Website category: university
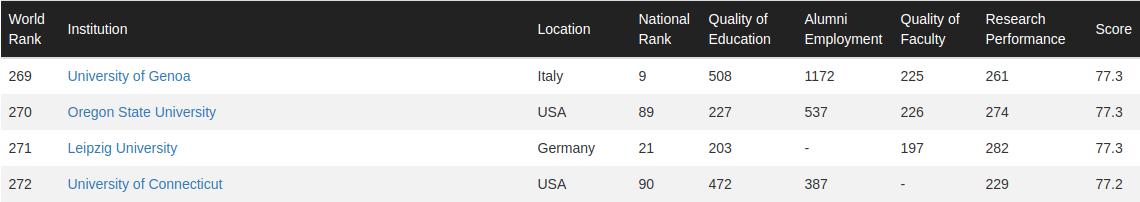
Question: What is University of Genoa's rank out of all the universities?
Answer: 269

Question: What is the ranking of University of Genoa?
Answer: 269

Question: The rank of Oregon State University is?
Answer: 270

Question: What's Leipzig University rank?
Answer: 271

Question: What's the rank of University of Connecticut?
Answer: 272

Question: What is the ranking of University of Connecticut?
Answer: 272

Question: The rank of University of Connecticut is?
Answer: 272

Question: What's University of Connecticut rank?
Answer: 272

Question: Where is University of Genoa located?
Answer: Italy

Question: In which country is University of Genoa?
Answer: Italy

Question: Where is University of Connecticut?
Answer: USA

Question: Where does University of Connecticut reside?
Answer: USA

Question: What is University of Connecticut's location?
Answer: USA

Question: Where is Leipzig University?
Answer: Germany

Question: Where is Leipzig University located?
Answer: Germany

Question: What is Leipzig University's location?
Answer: Germany

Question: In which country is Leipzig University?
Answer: Germany

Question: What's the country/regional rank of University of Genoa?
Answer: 9

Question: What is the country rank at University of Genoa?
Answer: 9

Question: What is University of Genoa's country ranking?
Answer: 9

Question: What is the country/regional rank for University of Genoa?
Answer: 9

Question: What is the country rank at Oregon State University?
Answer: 89

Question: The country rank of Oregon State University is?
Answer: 89

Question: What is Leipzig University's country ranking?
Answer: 21

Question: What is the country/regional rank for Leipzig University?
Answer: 21

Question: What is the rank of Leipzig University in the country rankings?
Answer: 21

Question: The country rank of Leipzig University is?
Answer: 21

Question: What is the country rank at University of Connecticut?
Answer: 90

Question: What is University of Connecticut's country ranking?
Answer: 90

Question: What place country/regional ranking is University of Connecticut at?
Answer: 90

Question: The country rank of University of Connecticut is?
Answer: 90

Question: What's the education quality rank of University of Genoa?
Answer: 508

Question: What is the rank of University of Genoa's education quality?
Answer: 508

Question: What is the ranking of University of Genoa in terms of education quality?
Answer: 508

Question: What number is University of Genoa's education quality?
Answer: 508

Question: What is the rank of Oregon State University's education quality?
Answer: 227

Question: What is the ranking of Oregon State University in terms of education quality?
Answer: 227

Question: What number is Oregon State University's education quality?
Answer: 227

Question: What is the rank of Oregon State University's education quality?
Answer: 227

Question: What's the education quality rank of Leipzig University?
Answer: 203

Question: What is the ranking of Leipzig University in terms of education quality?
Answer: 203

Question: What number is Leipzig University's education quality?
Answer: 203

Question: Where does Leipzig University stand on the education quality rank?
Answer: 203

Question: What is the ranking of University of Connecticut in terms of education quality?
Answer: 472

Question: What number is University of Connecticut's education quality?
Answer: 472

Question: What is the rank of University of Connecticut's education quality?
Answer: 472

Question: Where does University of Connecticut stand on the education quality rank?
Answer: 472

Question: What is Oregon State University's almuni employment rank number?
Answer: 537

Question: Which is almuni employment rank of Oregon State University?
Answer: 537

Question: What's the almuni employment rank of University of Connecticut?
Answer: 387

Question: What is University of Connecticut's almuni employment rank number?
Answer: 387

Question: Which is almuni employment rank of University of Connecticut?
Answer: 387

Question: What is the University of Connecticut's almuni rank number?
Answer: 387

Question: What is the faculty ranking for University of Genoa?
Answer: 225

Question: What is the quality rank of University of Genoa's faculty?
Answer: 225

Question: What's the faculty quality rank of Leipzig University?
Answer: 197

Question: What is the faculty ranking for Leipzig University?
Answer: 197

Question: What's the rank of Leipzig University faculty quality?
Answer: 197

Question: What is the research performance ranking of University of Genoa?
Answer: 261

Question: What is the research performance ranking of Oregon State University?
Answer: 274

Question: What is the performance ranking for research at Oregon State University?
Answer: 274

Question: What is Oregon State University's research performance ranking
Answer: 274

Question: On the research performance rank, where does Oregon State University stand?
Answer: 274

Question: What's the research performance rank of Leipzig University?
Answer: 282